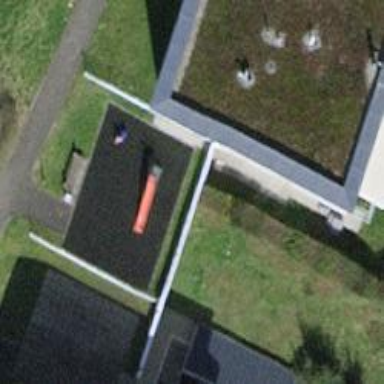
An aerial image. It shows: Playground with slide.